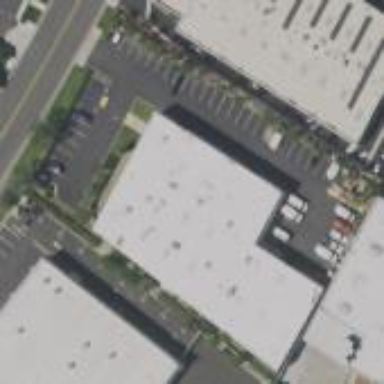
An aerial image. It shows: Commercial area.